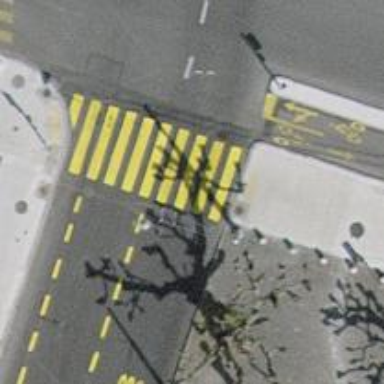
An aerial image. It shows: Road crossing with traffic signals.